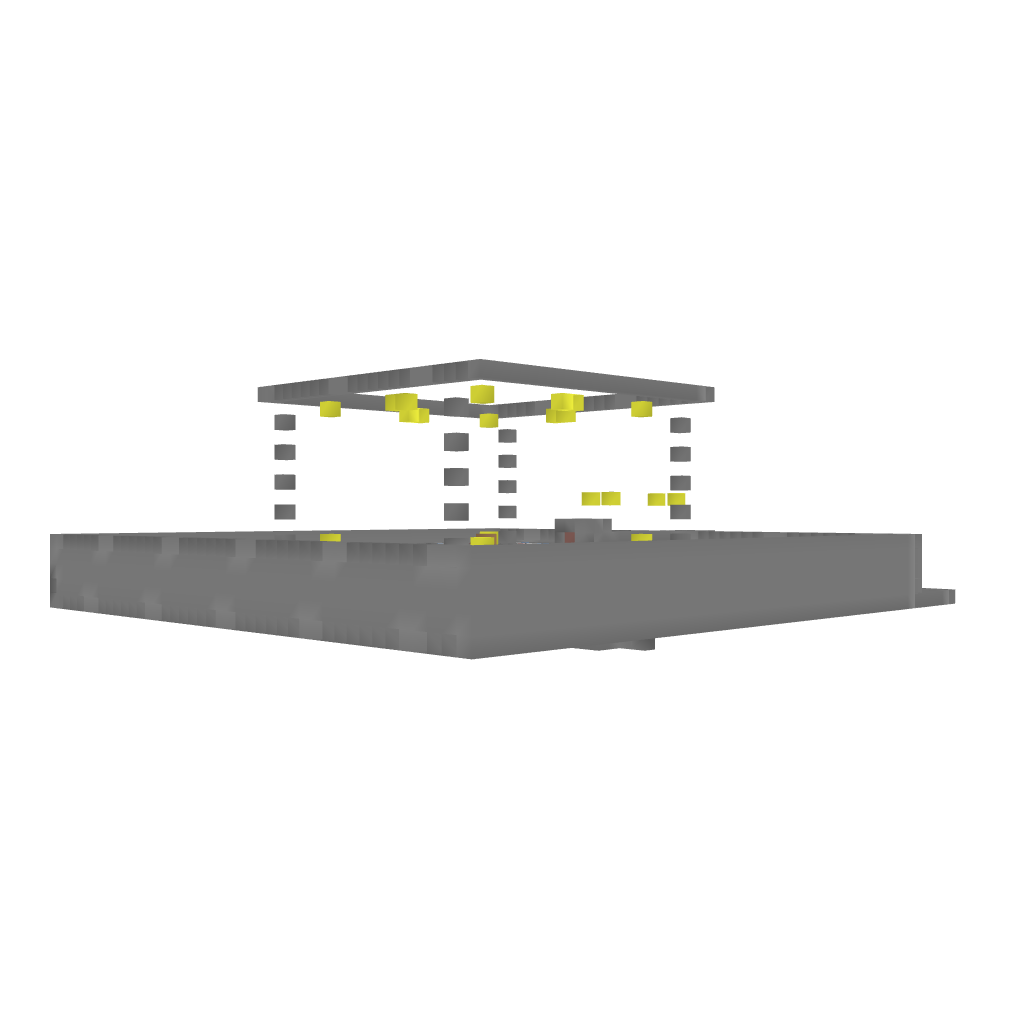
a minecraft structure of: Self-Building/Repairing House bad low quality